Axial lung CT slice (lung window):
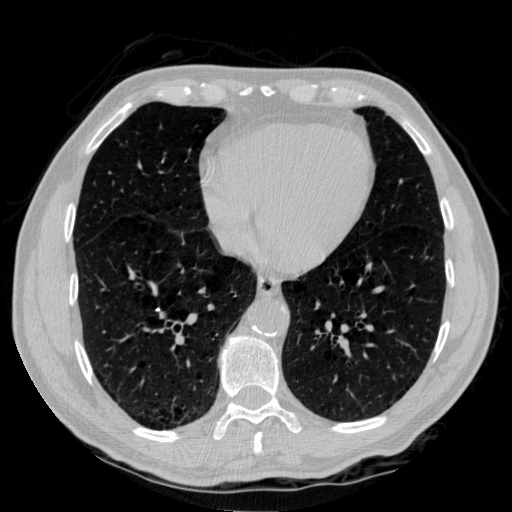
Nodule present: no